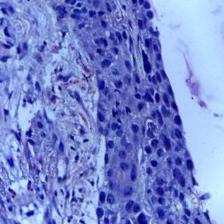
Diagnosis: OSCC